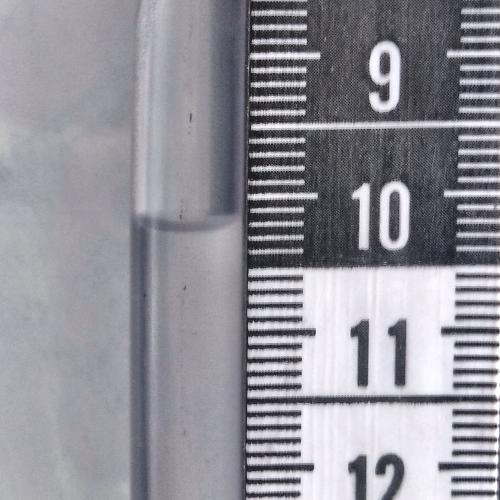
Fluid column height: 10.2 cm